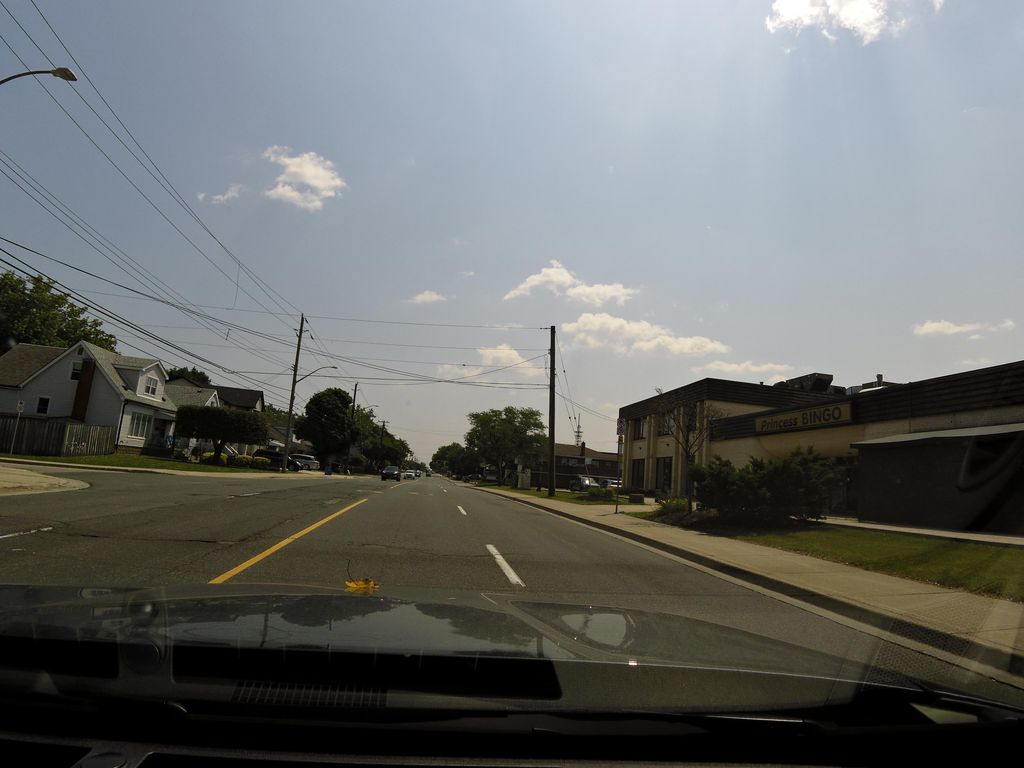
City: hamilton